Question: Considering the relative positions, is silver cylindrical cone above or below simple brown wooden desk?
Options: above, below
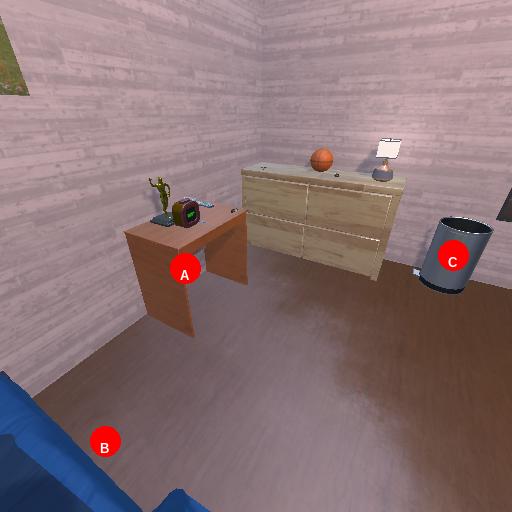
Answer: above